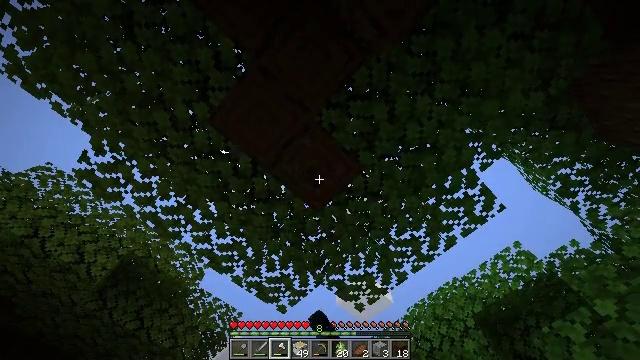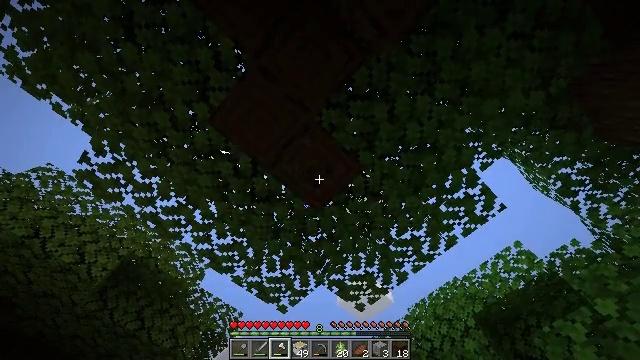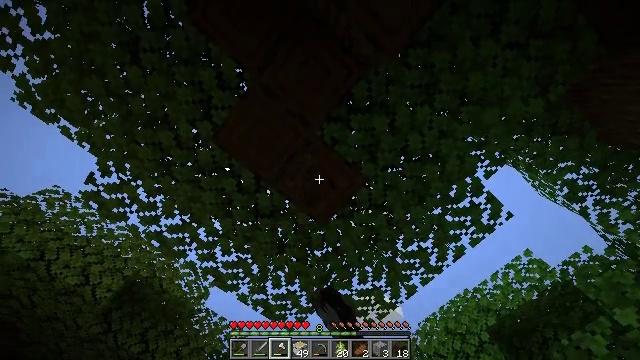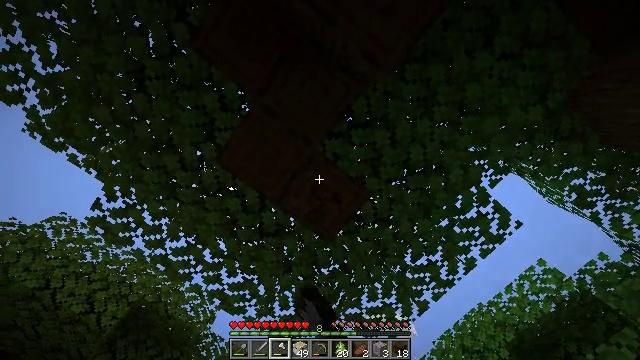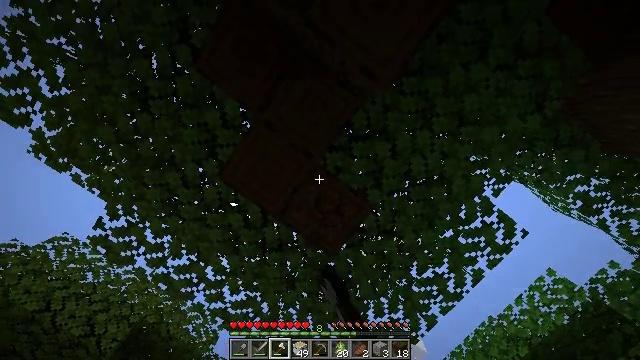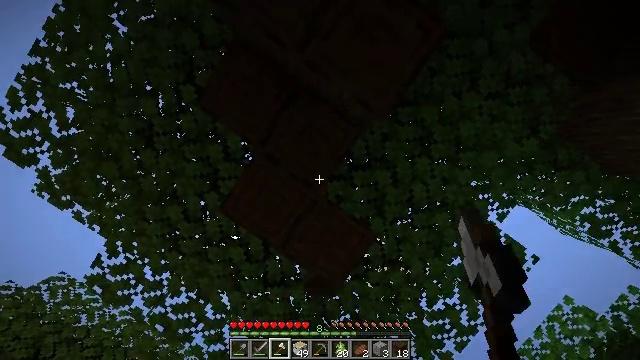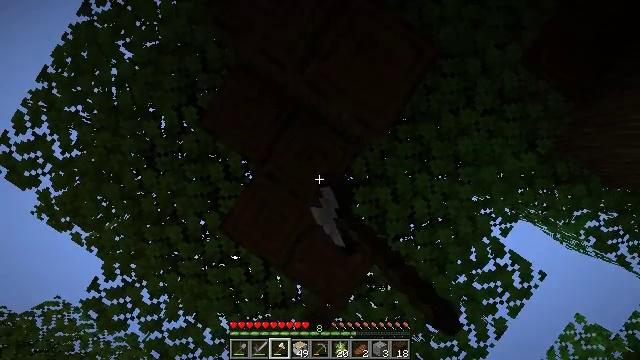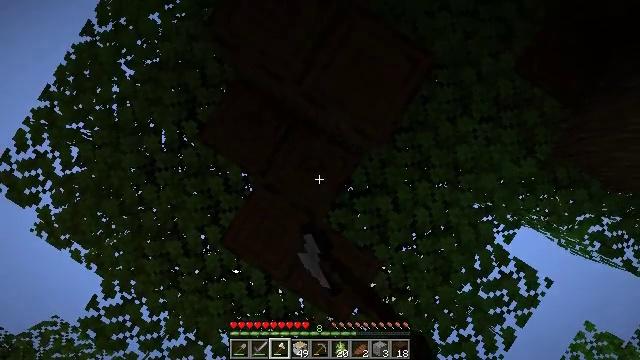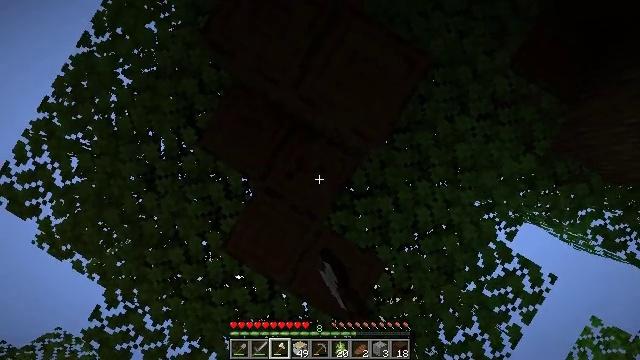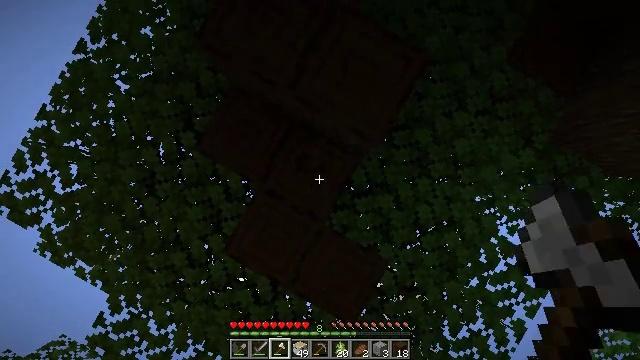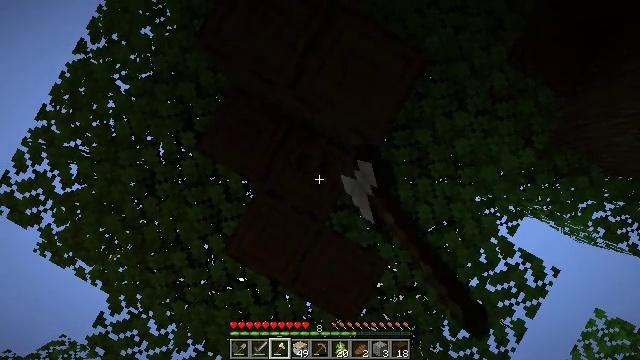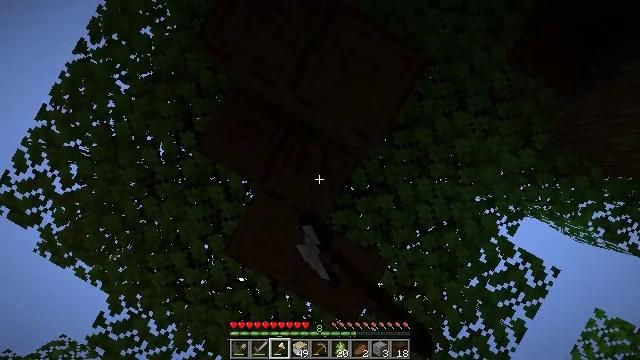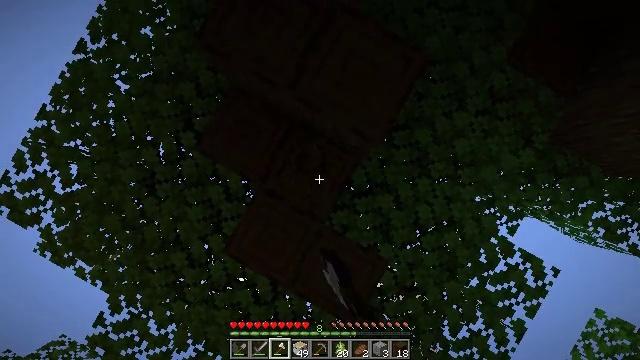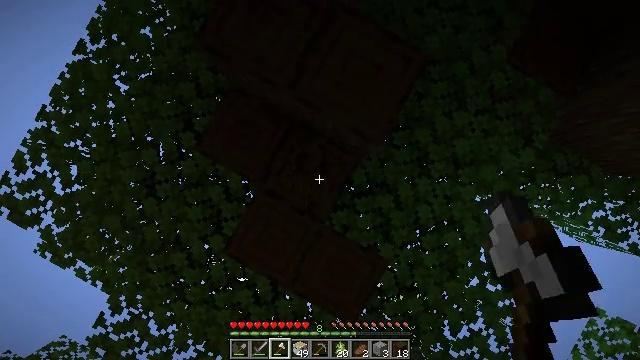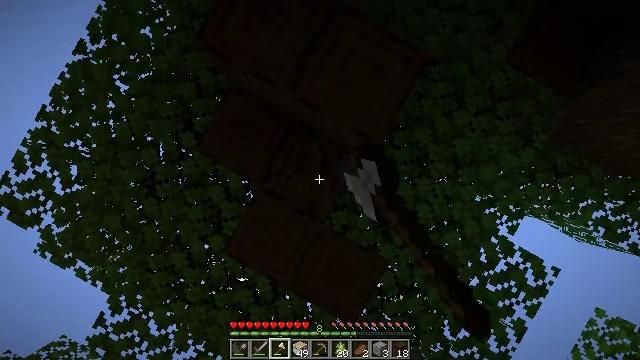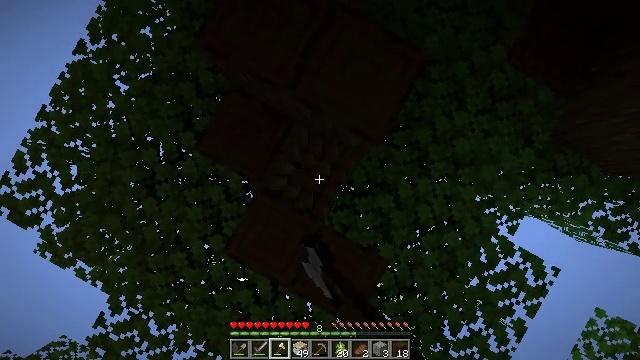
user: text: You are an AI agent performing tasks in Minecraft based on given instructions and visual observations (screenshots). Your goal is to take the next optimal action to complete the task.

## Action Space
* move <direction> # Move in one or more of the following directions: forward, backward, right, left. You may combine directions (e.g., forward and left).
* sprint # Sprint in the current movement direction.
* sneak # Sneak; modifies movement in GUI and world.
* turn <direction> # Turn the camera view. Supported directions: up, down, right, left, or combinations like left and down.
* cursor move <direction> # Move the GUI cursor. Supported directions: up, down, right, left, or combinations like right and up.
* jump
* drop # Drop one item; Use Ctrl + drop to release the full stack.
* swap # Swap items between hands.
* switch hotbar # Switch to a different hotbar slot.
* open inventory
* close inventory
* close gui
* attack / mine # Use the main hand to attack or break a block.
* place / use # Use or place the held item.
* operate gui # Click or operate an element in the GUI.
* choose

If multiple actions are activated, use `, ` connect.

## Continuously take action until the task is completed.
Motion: motion action
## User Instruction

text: Collect dark oak log for building.
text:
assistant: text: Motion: attack / mine
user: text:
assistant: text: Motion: turn left and up, attack / mine
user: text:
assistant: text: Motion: turn left and up, attack / mine
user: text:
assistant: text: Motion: turn left and up, attack / mine
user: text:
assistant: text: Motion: turn left and up, attack / mine
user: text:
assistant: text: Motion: turn up, attack / mine
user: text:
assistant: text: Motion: turn left and up, attack / mine
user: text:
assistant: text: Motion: turn left and up, attack / mine
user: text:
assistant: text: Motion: turn left, attack / mine
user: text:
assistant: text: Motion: attack / mine
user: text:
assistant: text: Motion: attack / mine
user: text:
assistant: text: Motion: attack / mine
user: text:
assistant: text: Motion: attack / mine
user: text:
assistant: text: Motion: attack / mine
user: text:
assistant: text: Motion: attack / mine
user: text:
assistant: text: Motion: attack / mine
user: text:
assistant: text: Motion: attack / mine
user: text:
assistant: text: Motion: attack / mine
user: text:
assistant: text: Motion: attack / mine
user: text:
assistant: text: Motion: turn up, attack / mine
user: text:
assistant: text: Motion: turn right and up, attack / mine
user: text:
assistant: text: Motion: turn right and up, attack / mine
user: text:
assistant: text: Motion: turn right and up, attack / mine
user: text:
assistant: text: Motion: turn right and up, attack / mine
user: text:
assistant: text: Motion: turn right, attack / mine
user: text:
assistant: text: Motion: turn right and up, attack / mine
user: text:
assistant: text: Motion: attack / mine
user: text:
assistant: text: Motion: turn right and up, attack / mine
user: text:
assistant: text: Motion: turn right and up, attack / mine
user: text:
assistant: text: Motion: attack / mine